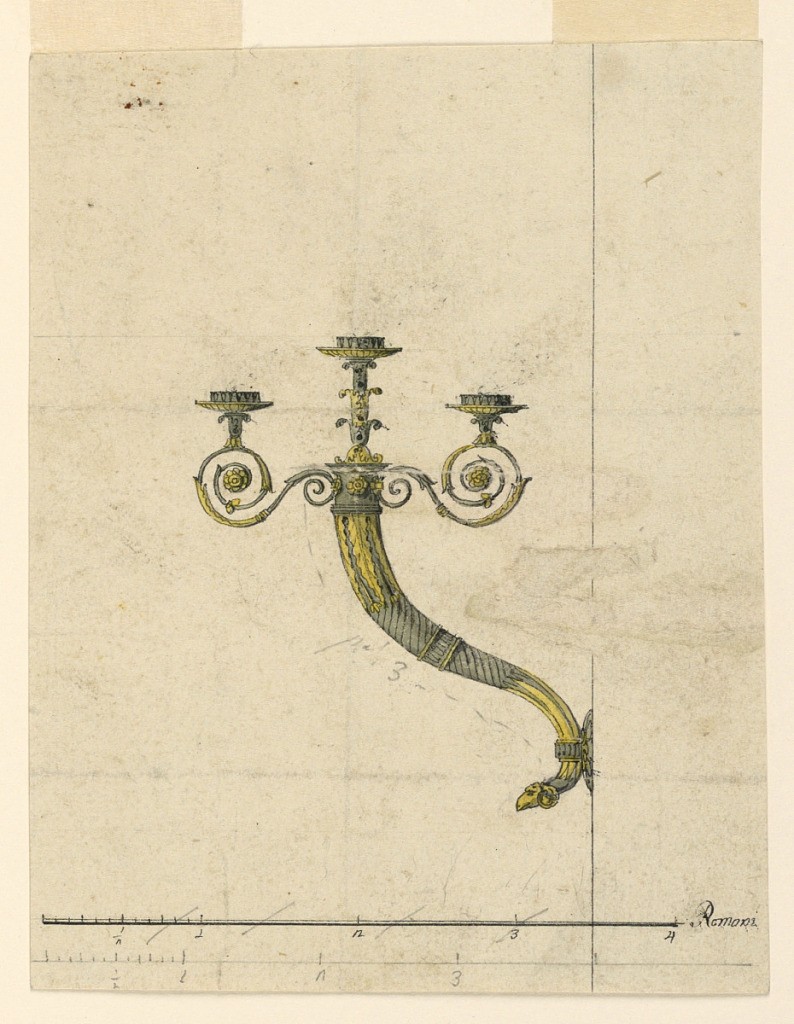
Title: Design for a Candle Bracket
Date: late 18th century
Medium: Pen and ink, brush and watercolor on paper
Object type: Drawing
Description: Vertical rectangle. Design for a candle bracket intended to be executed in partly gilded bronze. A central and two lateral arms springing from a cornucopia, with a ram head as point at base. Two scales in pen and ink and graphite at bottom.